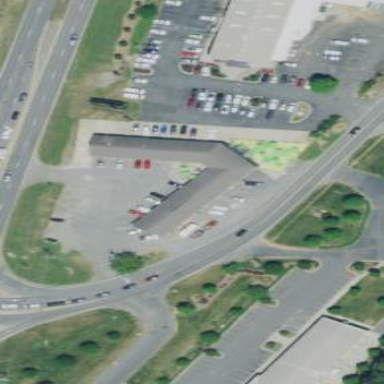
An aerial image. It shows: Retail building.